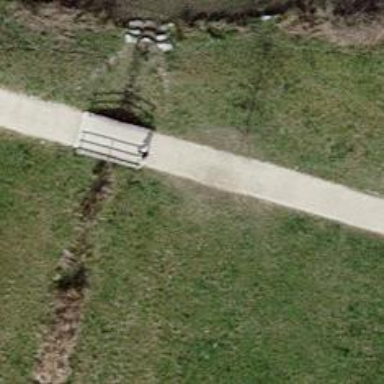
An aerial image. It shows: Path with unpaved surface going over bridge.